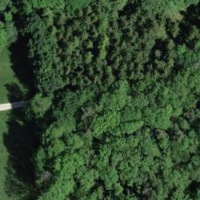
EUNIS habitat code: 41
Species observed at this site:
Campanula glomerata